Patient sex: M
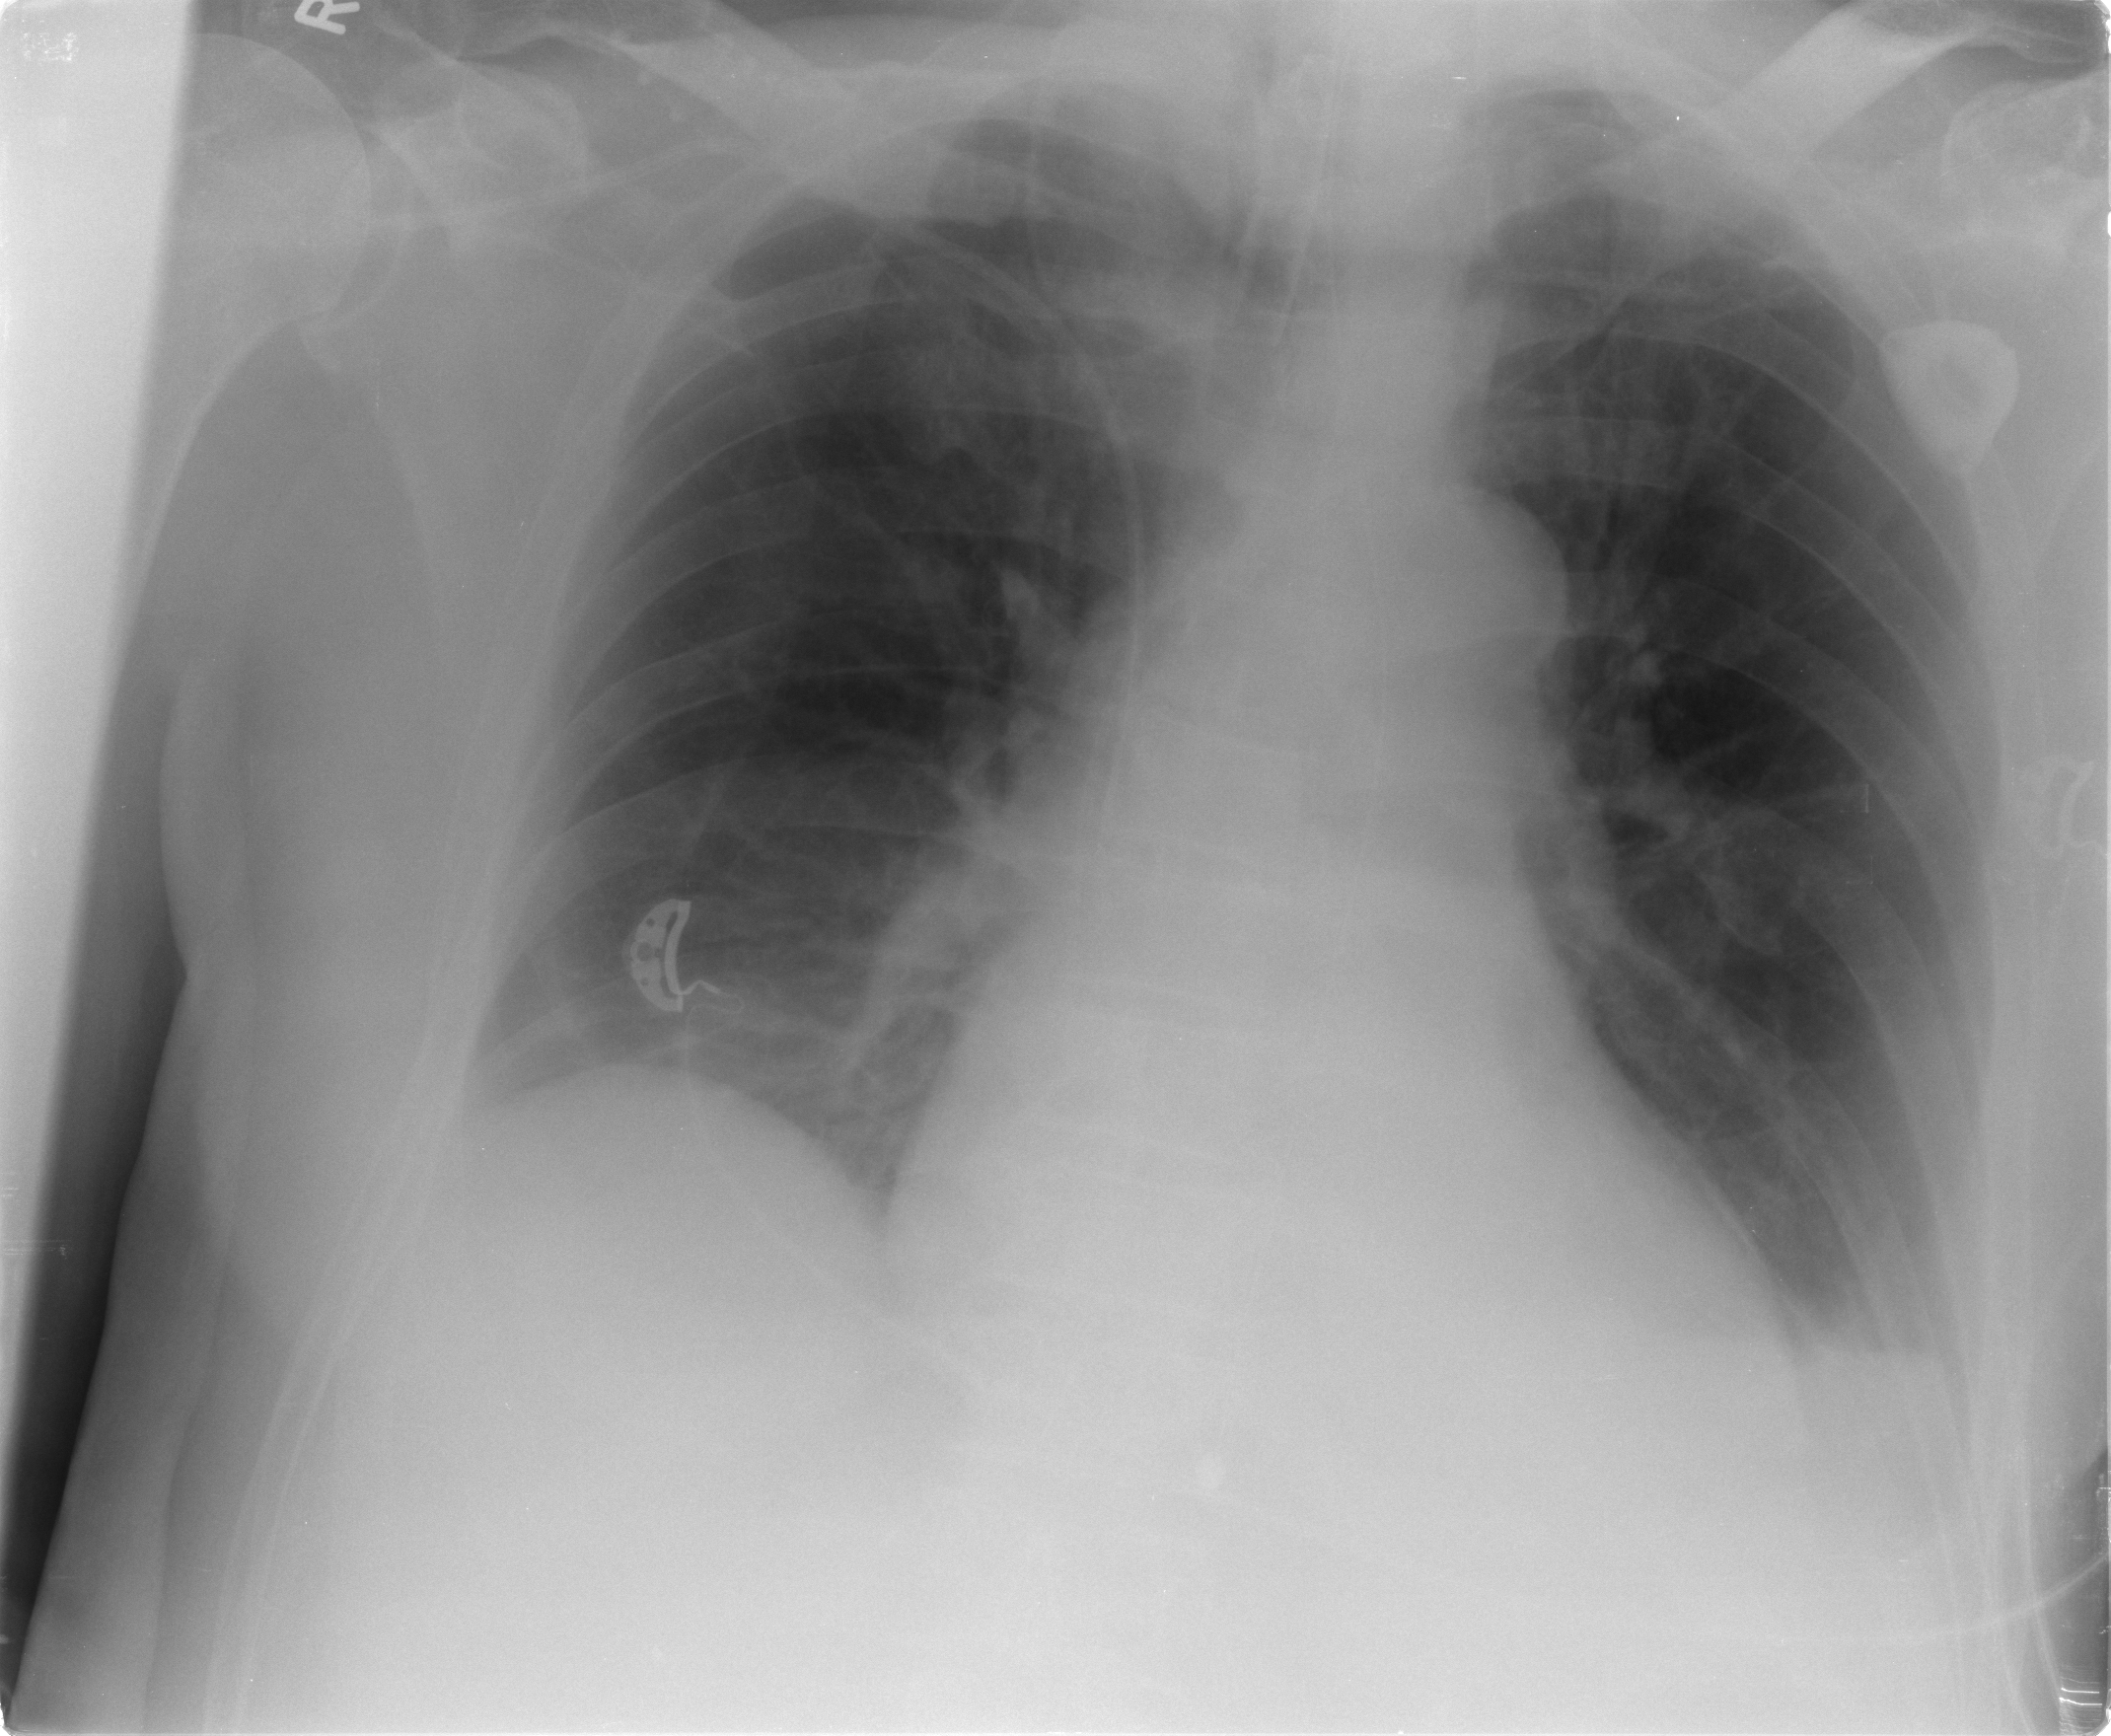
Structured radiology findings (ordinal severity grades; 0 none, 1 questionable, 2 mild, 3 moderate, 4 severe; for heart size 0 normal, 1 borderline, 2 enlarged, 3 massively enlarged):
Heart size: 0
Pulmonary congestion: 1
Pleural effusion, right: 1
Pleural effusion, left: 2
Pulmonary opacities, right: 0
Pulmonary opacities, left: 0
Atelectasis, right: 2
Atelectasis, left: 2